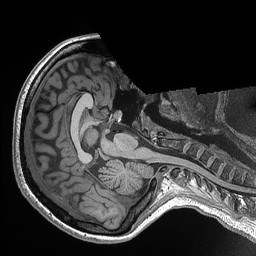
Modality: T1w
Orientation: axial
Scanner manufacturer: siemens
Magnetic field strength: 3 T
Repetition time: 2.3 s
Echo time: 0.00298 s